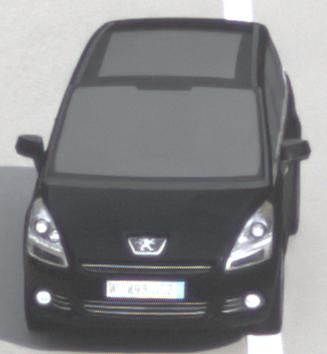
Make: Peugeot
Model: 5008 120 VTi
Detailed model: 5008 (I) Van
Model produced from: 2009/10
Model produced until: 2011/07
Doors: 5
Color: black
Road condition: dry road
Daytime: morning or afternoon
Contrast: low contrast